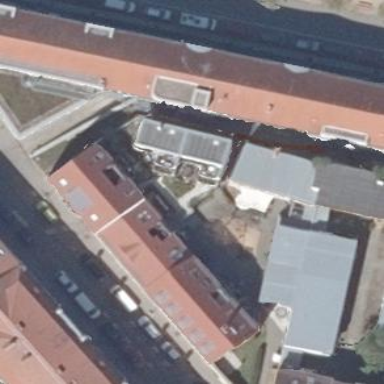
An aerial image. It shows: Commercial building with red side-hipped roof made of roof tiles.